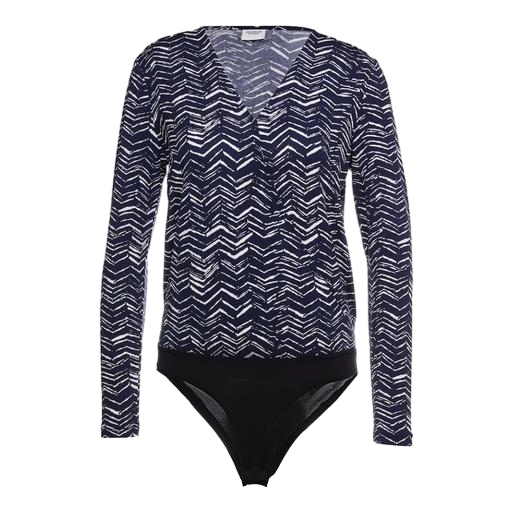
patterned twinset, blue vanessa bruno athé geometric print button, dark blue and long sleeve, white background